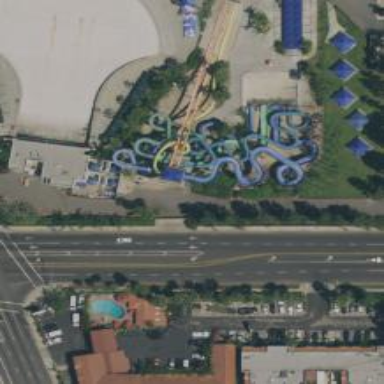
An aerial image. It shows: Water slide attraction.